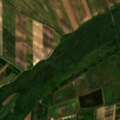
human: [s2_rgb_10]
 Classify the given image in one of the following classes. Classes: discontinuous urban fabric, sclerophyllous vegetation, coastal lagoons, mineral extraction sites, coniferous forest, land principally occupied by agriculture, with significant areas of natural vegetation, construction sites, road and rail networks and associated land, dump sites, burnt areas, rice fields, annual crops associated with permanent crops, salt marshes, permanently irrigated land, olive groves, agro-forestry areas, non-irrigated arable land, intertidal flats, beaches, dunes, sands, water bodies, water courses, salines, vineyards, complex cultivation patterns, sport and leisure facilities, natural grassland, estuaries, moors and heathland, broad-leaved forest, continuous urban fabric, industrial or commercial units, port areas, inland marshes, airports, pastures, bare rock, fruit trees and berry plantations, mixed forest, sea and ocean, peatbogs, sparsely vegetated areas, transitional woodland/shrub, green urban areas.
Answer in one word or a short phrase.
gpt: non-irrigated arable land, pastures, inland marshes, water bodies